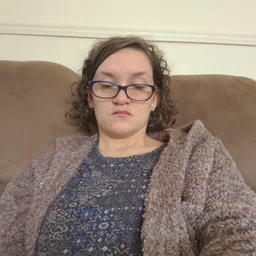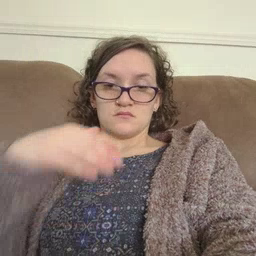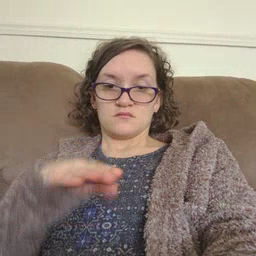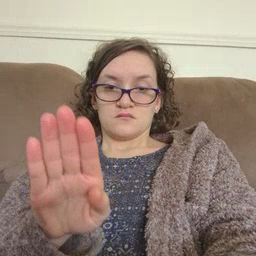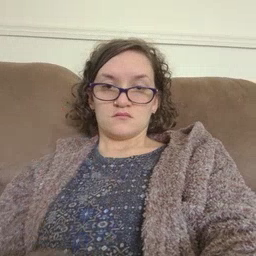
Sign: into